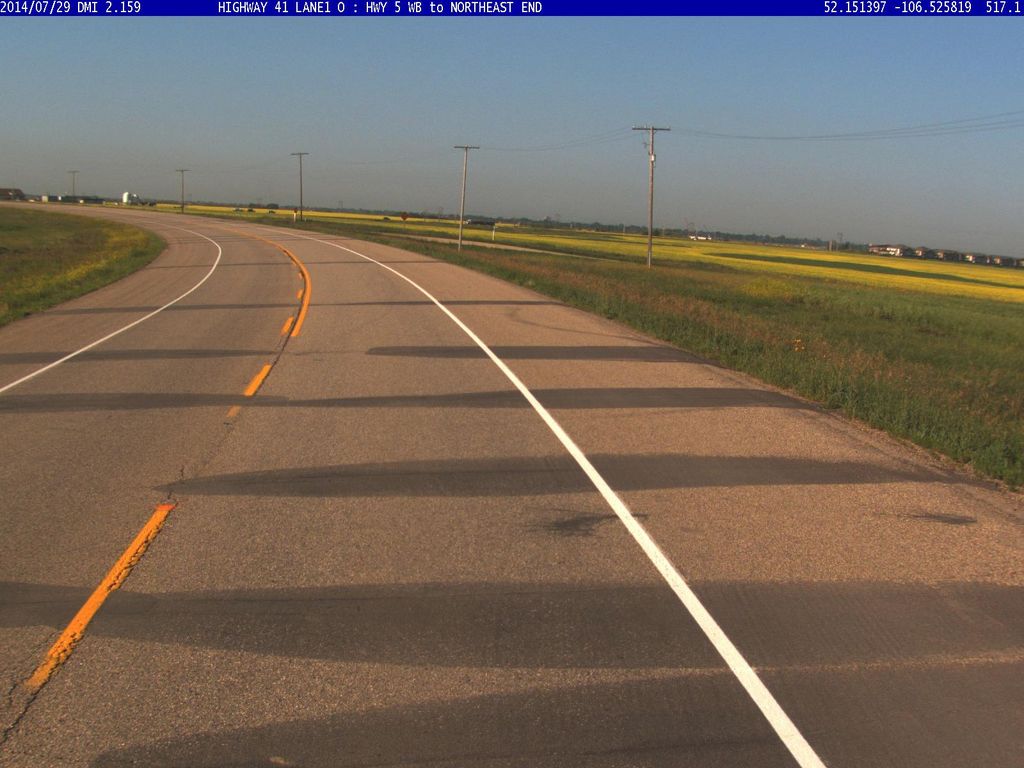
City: saskatoon